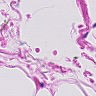
Metastatic tissue present: no